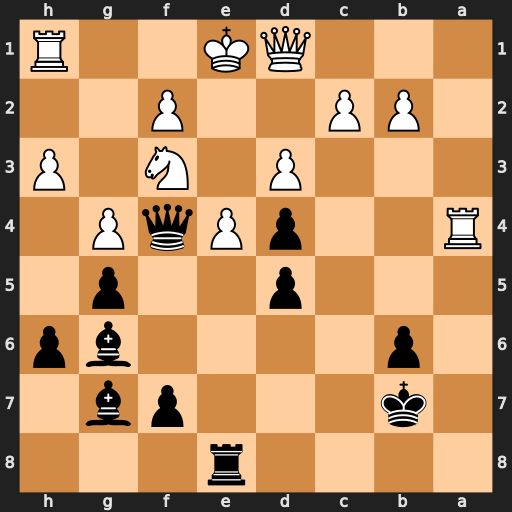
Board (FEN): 4r3/1k3pb1/1p4bp/3p2p1/R2pPqP1/3P1N1P/1PP2P2/3QK2R
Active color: b
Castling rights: K
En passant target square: -
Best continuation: dxe4 O-O Qxf3